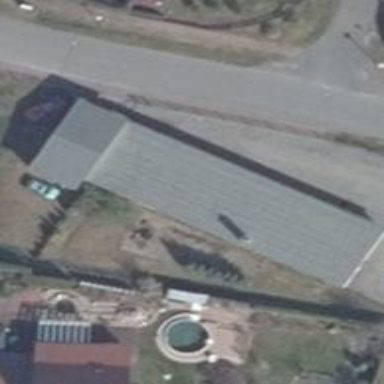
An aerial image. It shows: Wholesale shop.